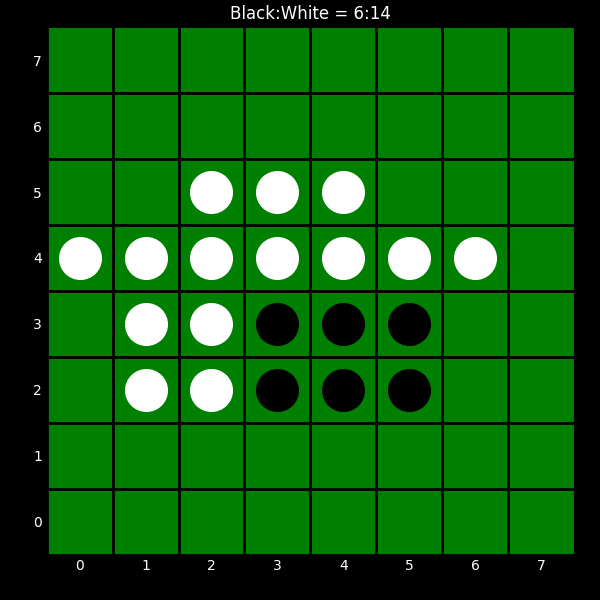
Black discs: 6
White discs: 14